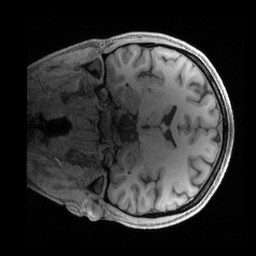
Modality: T1w
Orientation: coronal
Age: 30
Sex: female
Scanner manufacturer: siemens
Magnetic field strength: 3 T
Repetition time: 2.4 s
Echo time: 0.00241 s